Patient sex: M
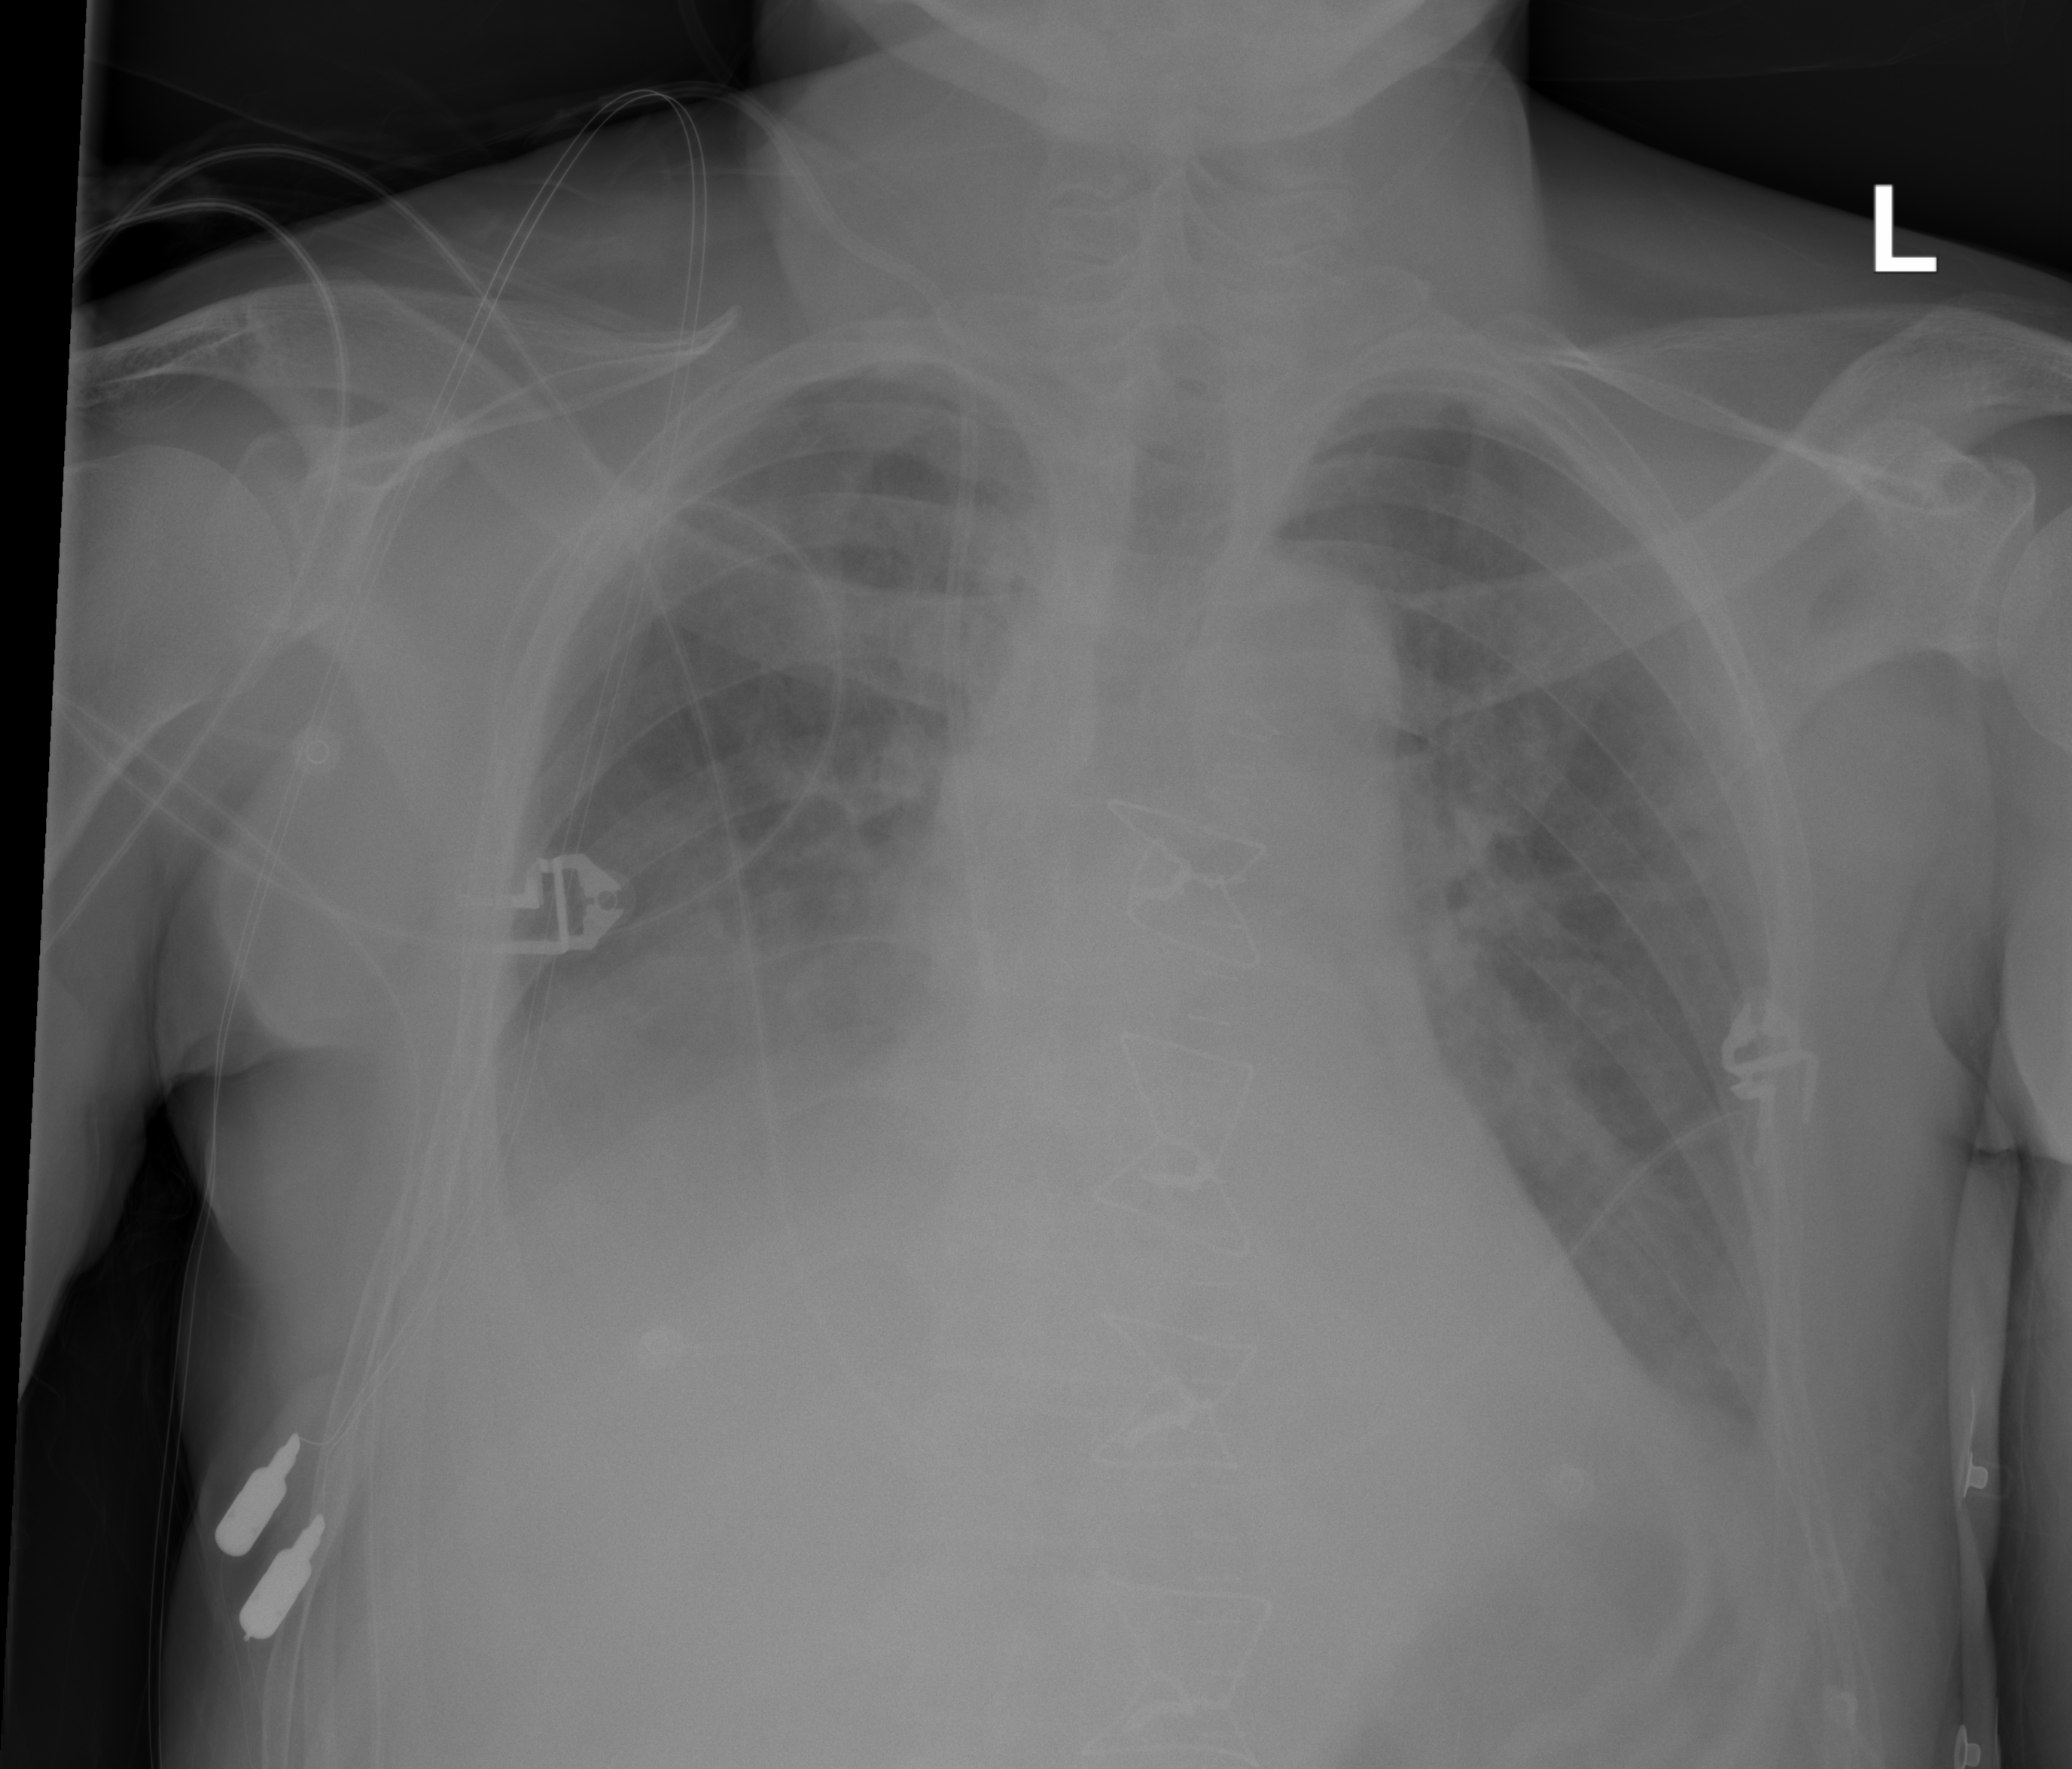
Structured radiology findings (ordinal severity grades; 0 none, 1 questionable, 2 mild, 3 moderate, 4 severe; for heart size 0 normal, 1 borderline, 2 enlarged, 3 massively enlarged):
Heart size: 2
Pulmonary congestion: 0
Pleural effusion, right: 2
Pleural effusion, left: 0
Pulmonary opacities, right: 0
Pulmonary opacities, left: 1
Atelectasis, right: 2
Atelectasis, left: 2